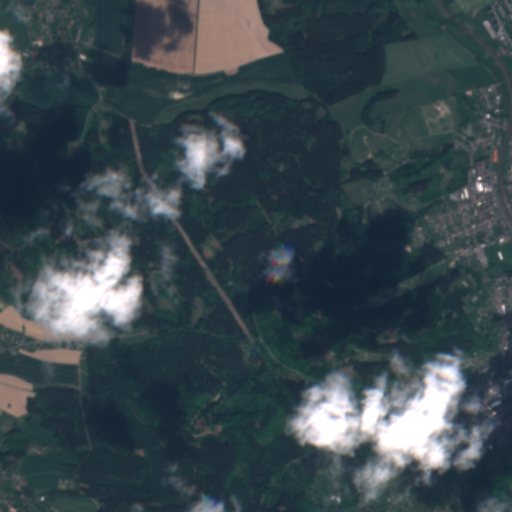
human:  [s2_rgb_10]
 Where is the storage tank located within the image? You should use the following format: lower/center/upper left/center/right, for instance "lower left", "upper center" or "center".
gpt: The storage tank is located in the center right of the image.
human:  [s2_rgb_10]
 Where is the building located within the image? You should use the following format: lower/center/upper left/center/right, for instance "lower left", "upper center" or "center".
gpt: There is no building in the image.